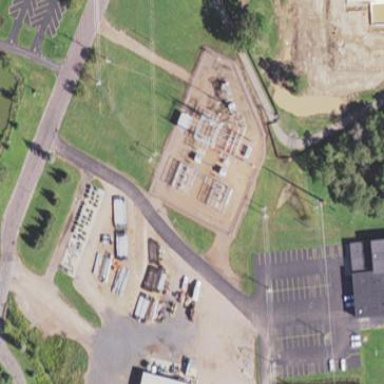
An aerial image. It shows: Power substation.